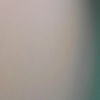
Label: sunburn